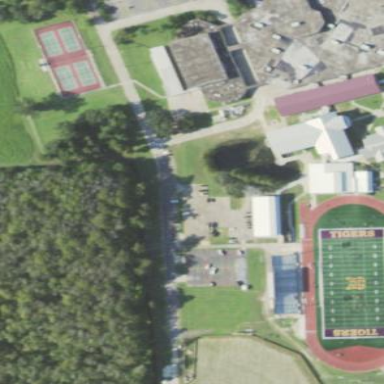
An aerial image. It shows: School.